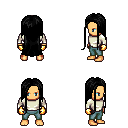
a pixel art fantasy rpg character, male body template, human, tanned skin, white long-sleeve shirt, teal pants, black extra-long hairstyle, gold gloves, four views (front, back, left, right), 2x2 character sprite sheet, small pixel art, hard edges, no anti-aliasing